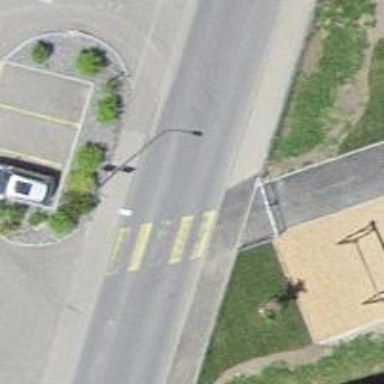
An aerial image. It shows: Marked road crossing.